Question: I'm trying to make a program to detect colours off of a Rubiks cube
thats the screenshot of what I have up and running so far, I basically used the code from the Edge Detection example that ships with emguCV and used that to detect the small cubes (but as you can see some of the small cubes arent being detected, but thats not the problem I want to discuss here).
Now after finding out WHERE the small cubes are, I want to detect which colour they are, currently I'm using the HSV values to decide the colour, like so:
'''
if (current_colour.Hue > 120 && current_colour.Hue < 170)
{
Colours[(int)colornames.W]++;
}
else if (current_colour.Hue > (170))
{
Colours[(int)colornames.R]++;
}
else if (current_colour.Hue > 5 && current_colour.Hue < 20 )
{
Colours[(int)colornames.O]++;
}
else if (current_colour.Hue > 47 && current_colour.Hue< 60)
{
Colours[(int)colornames.G]++;
}
else if (current_colour.Hue > 15 && current_colour.Hue < 30)
{
Colours[(int)colornames.Y]++;
}
else if (current_colour.Hue > 100 && current_colour.Hue < 110)
{
Colours[(int)colornames.B]++;
}
'''
where the values for each colour I got from trial and error using photoshop...I am sure there must be some better way as Im getting results that are jumbled up (especially with the white and red)
Any help?
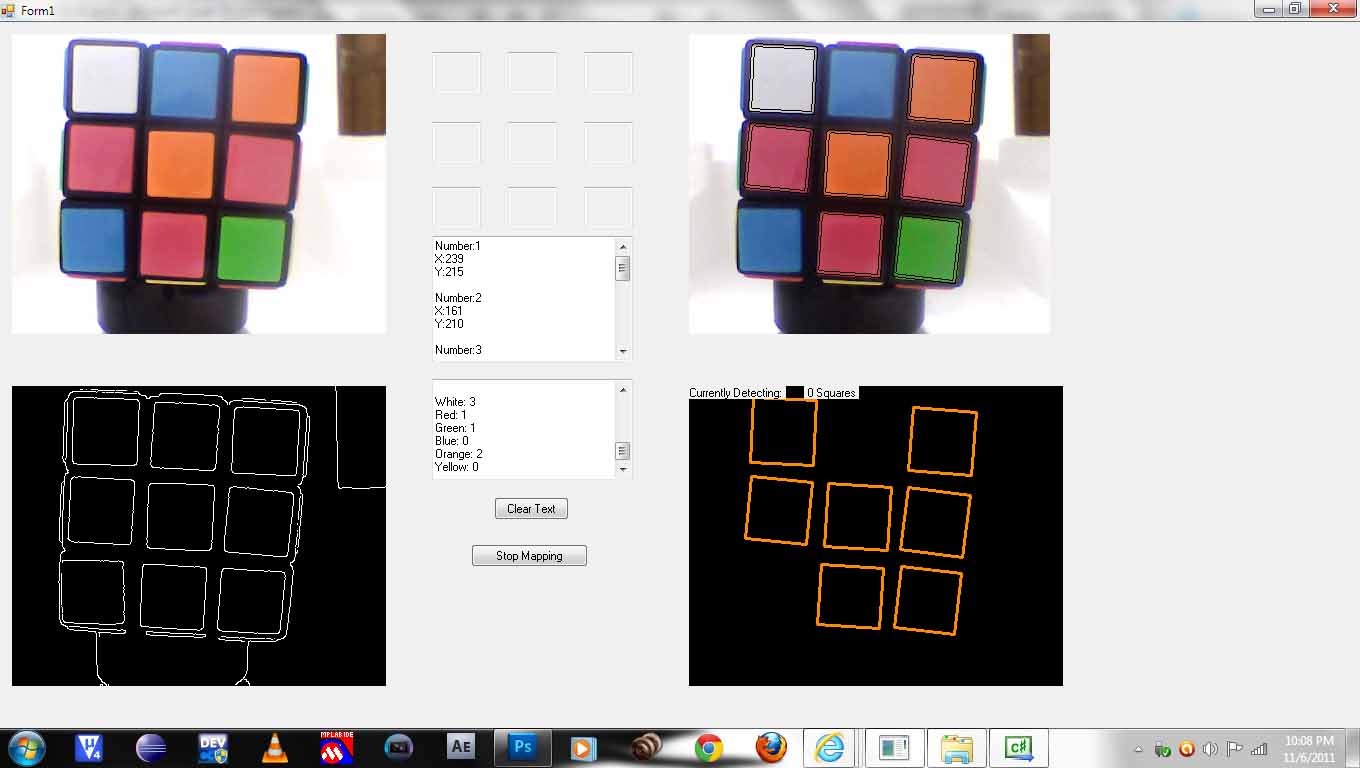
Answer: If your image is as simple as your example, You can do a histogram on the image. The peaks in your histogram will correspond to the colors you use.
So you'd have to make a histogram or three, take the highest 10 (or whatever) bin values that are significantly far enough away from each other, and there you have your colors.